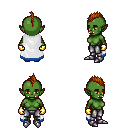
a pixel art fantasy rpg character, female body template, orc, green skin, white trimmed cape, metal pants, brunette mohawk hairstyle, gold gloves, metal boots, four views (front, back, left, right), 2x2 character sprite sheet, small pixel art, hard edges, no anti-aliasing